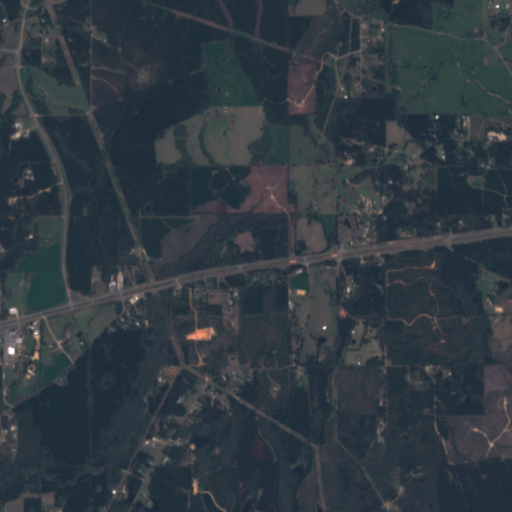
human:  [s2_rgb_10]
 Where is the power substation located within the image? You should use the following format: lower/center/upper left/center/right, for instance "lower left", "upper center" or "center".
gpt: The power substation is located in the upper left of the image.
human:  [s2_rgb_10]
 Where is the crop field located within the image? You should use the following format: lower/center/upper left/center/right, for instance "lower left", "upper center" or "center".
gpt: There is no crop field in the image.